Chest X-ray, PA view. Patient: 35 years old, sex M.
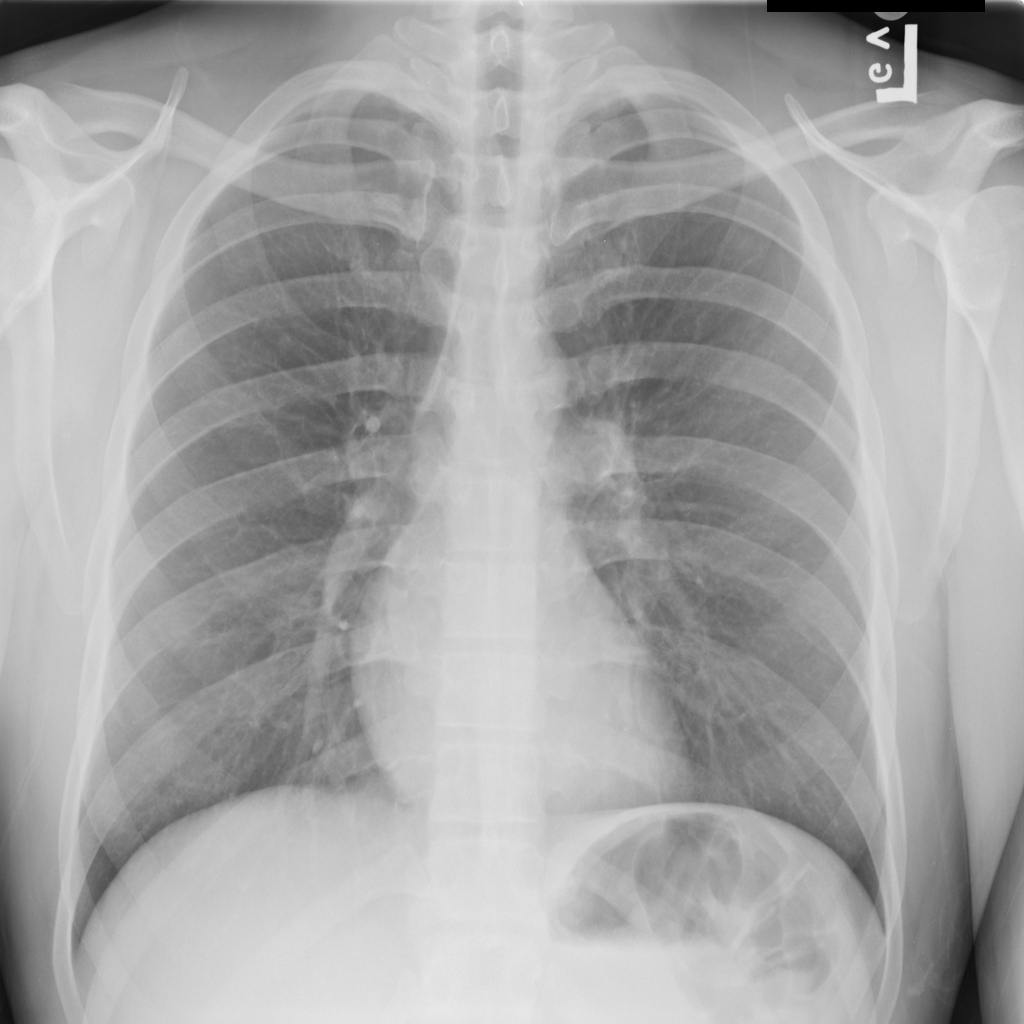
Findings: No Finding